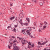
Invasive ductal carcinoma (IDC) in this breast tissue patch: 0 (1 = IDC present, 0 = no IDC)